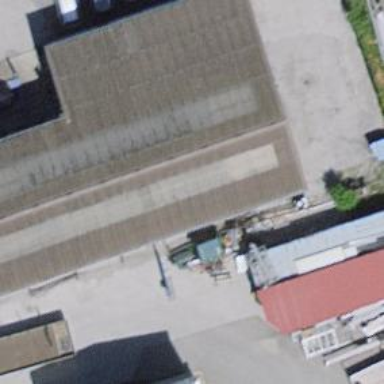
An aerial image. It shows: Industrial building.